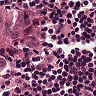
Metastatic tissue present: yes